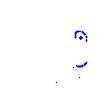
Particle: proton